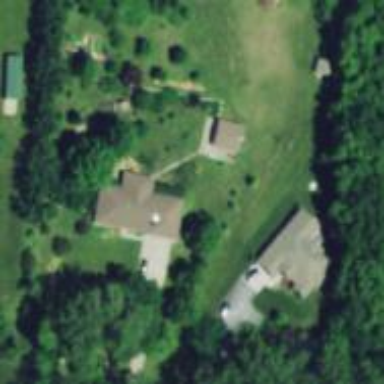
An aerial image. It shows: Driveway.